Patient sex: M
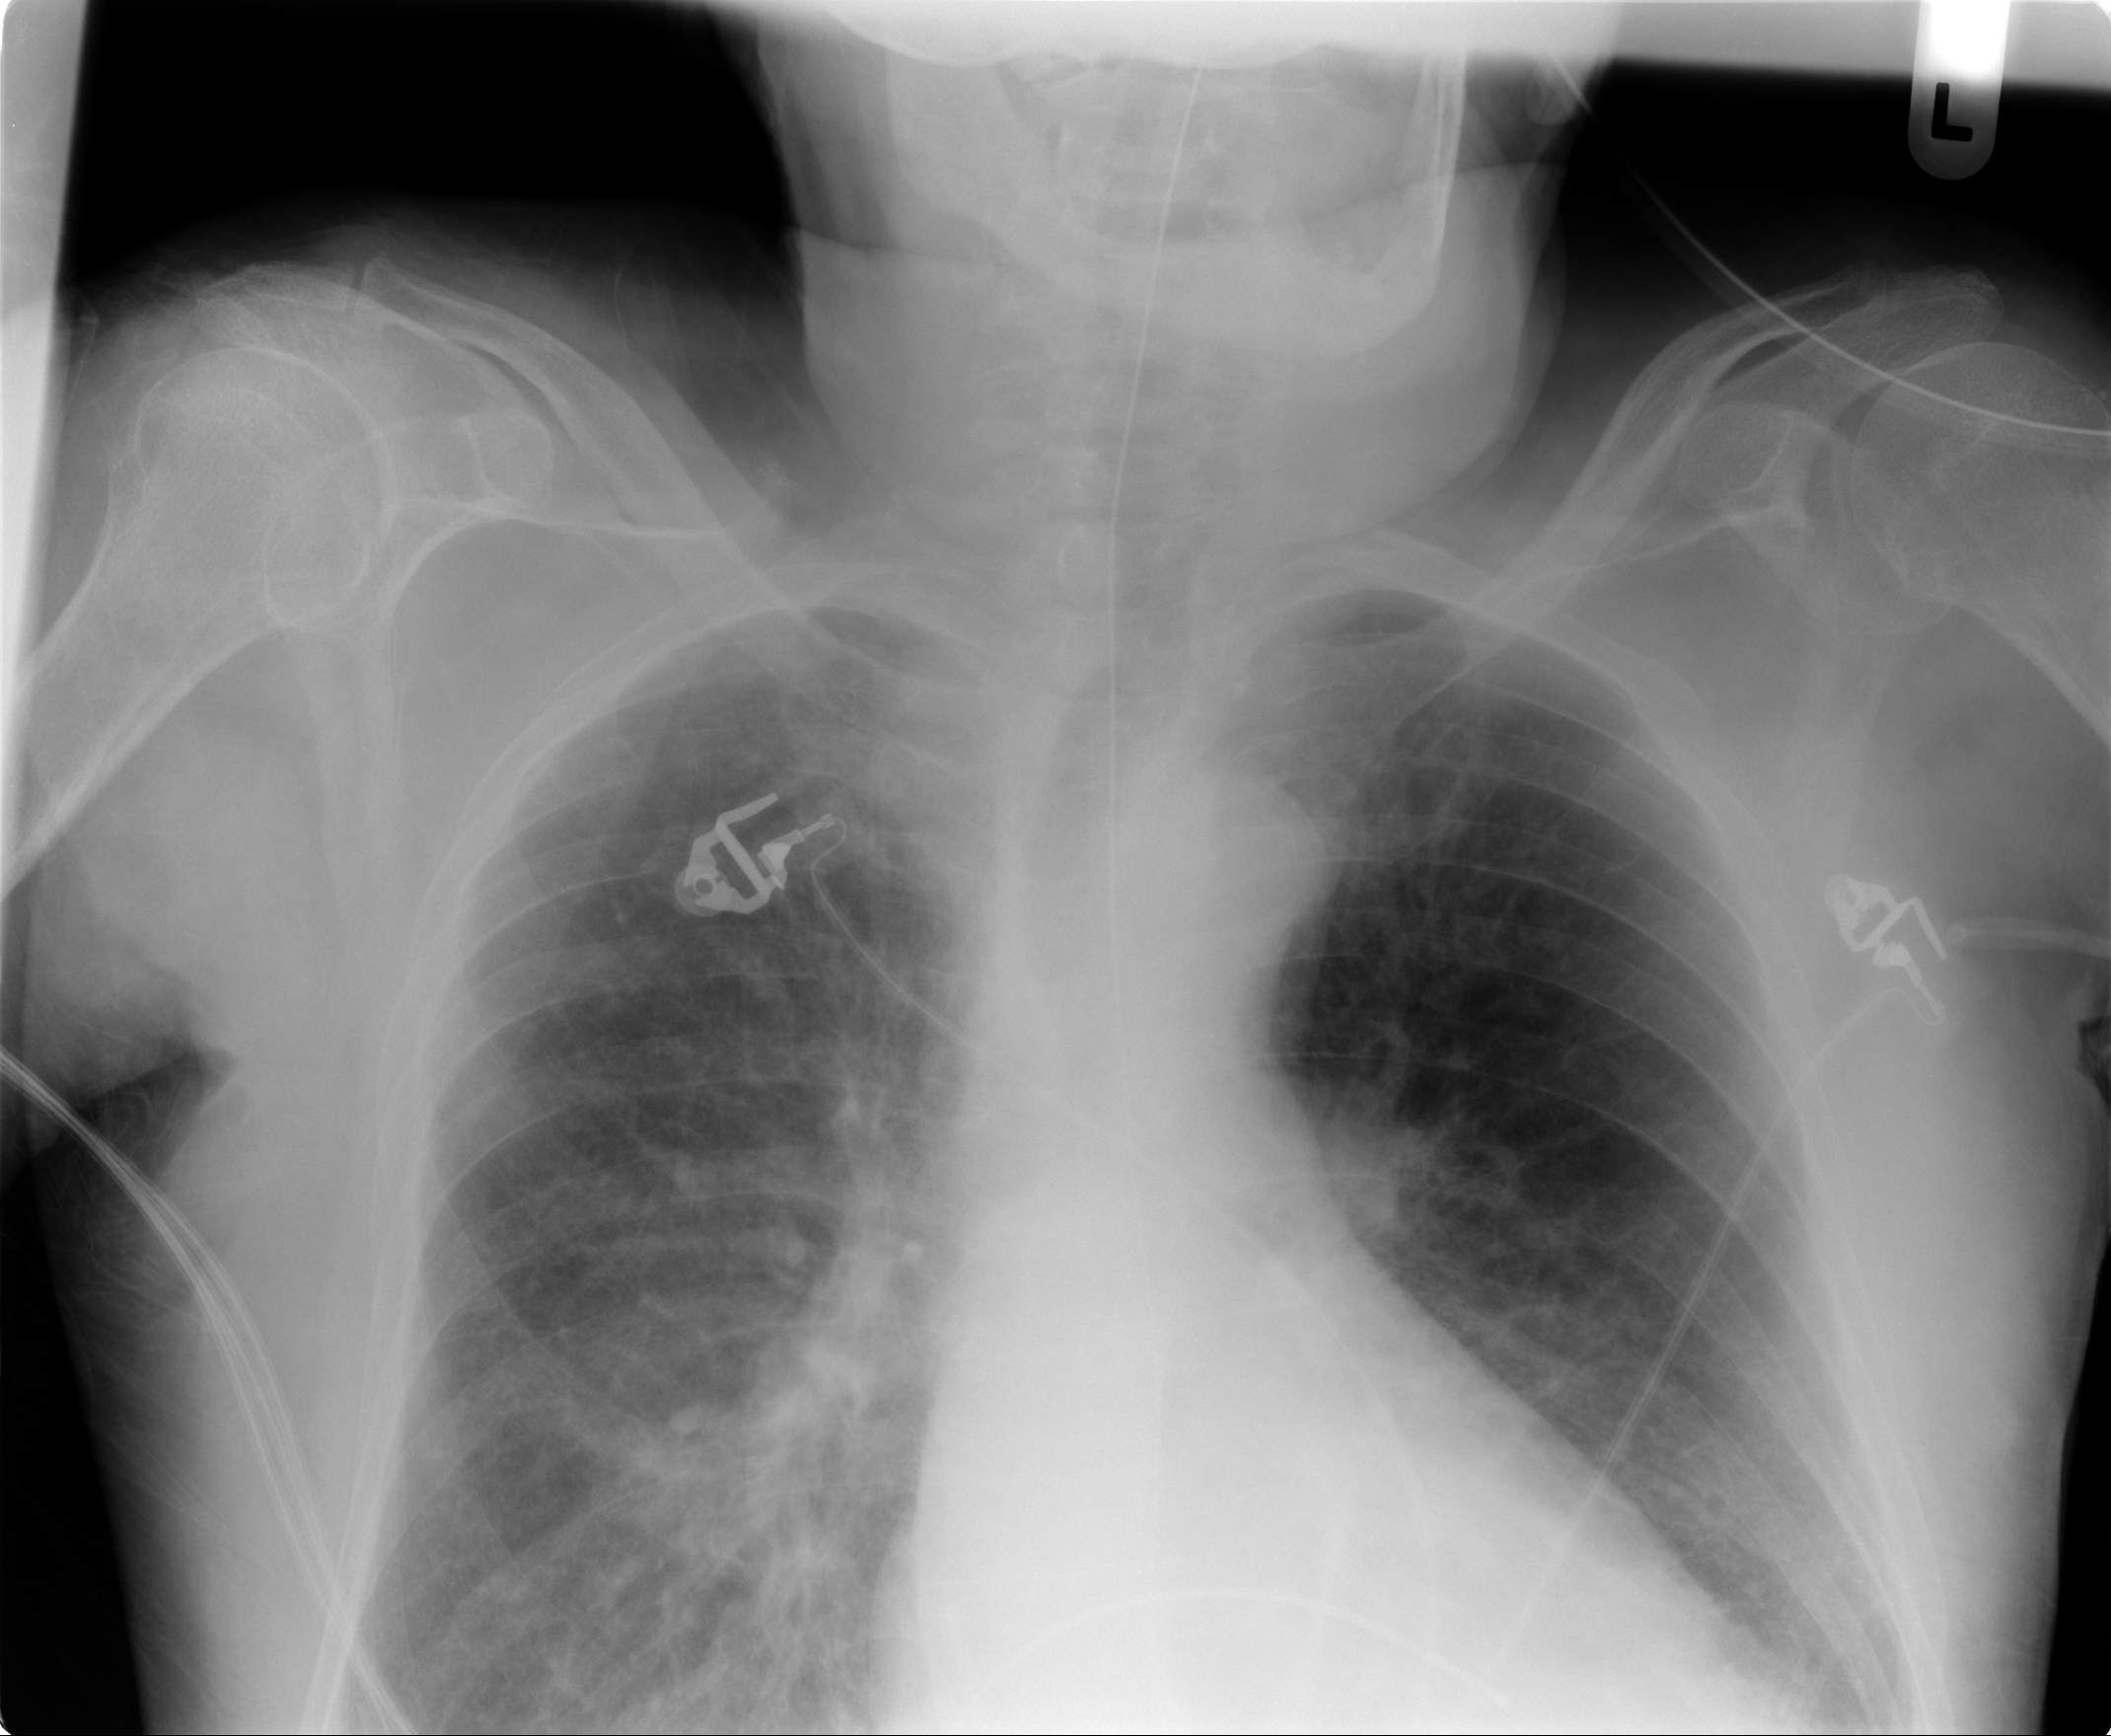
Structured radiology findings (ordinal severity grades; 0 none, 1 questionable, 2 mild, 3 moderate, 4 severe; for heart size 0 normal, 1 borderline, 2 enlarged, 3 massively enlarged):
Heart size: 1
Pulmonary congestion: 2
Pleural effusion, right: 0
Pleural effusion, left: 0
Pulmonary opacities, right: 1
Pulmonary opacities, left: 0
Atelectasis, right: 2
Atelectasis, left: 1